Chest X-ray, PA view. Patient: 34 years old, sex F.
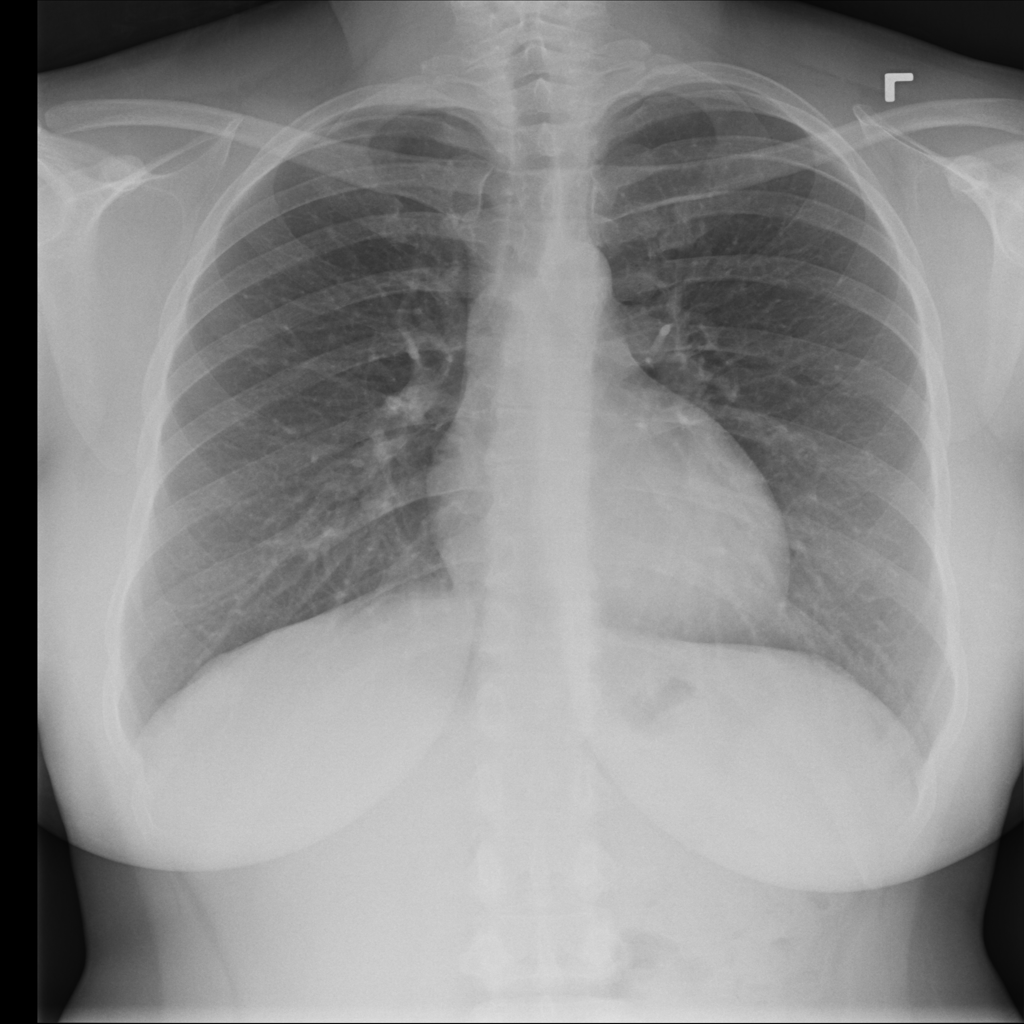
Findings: No Finding